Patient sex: M
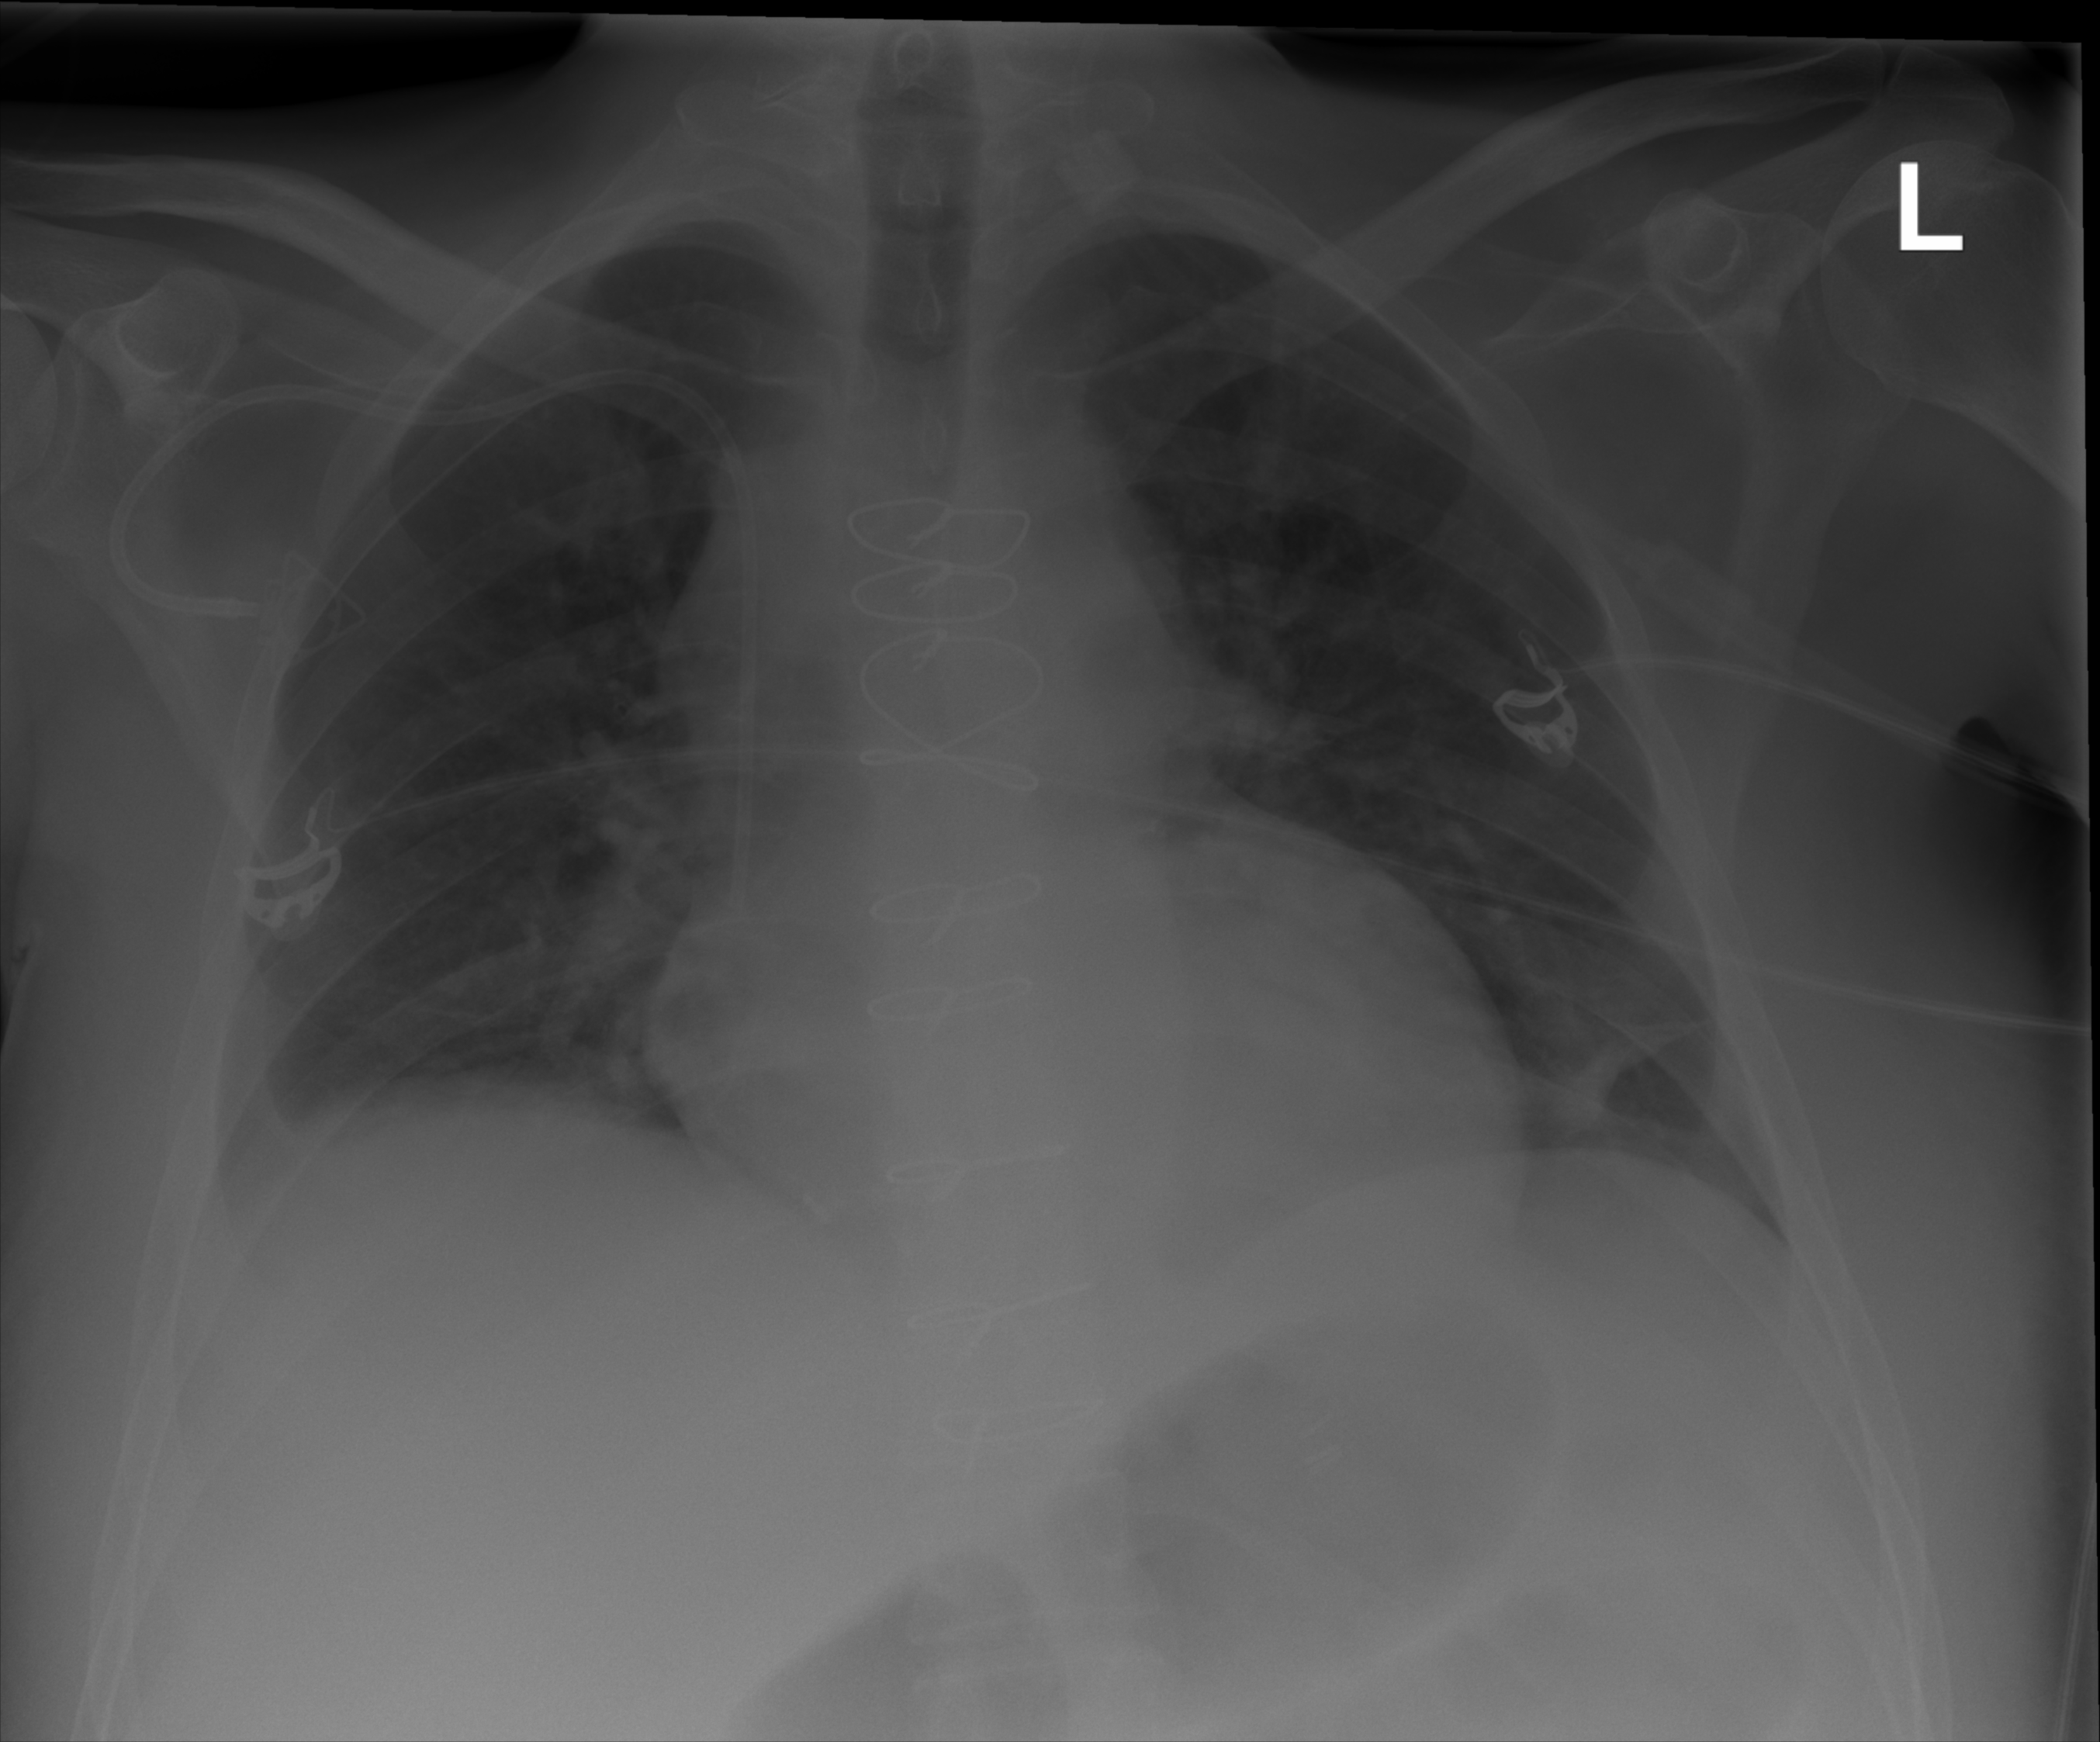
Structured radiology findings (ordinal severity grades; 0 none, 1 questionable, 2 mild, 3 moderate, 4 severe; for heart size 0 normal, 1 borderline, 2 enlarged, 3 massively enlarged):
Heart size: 2
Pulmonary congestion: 0
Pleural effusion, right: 2
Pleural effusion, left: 0
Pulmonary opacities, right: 0
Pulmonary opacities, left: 0
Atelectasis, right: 2
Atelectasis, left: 2